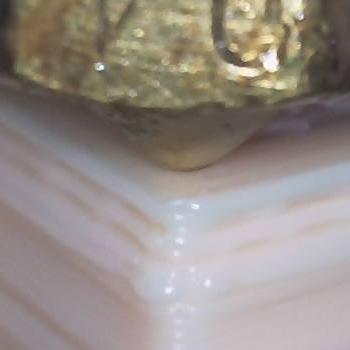
Flow rate: 126%